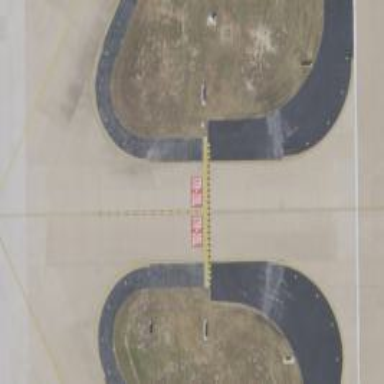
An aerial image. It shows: View of taxiway at the airport.